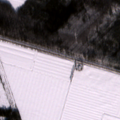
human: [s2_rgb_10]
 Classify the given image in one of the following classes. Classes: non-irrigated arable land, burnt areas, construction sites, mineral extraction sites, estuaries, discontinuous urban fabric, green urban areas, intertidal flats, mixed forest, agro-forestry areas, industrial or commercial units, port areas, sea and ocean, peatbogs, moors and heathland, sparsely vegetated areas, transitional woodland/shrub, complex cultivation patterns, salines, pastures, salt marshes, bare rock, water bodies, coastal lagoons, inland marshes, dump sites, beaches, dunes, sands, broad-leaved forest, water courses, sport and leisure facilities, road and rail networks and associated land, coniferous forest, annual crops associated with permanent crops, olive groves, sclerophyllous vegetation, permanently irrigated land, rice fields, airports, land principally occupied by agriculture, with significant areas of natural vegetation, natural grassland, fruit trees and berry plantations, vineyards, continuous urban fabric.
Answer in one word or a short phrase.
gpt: non-irrigated arable land, coniferous forest, mixed forest